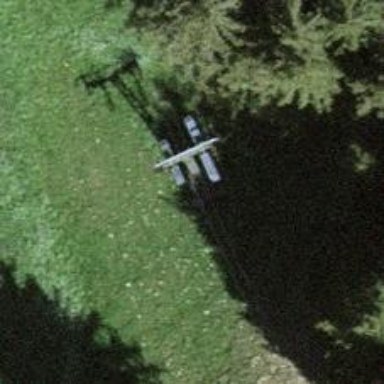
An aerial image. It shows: Pylon for aerialway.